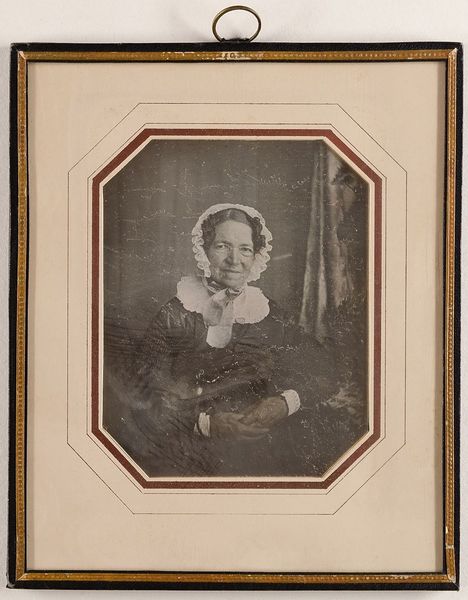
Titel: Frau Michaelsen, geb. Glashoff, im 71. Lebensjahr, 13. Sept. 1846
Künstler: Carl Ferdinand Stelzner
Standort: Hamburg
Institution: Museum für Kunst und Gewerbe Hamburg
Schlagwörter: frau, haube, portrait, figur, kopfbedeckung, foto, fotografie, photographie, photo, lichtbild, daguerreotypie, bildwerke, angewandte und bildende kunst, hessische systematik, porträt, porträtfotografie, porträtphotographie, hüftbild